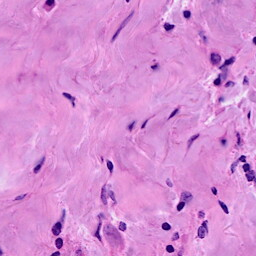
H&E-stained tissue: Breast